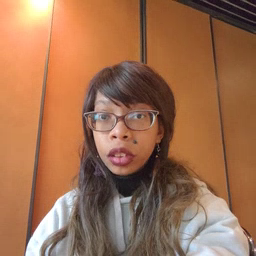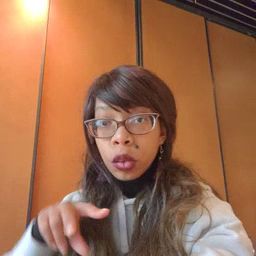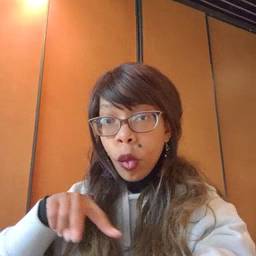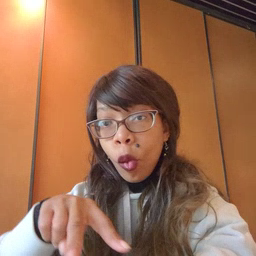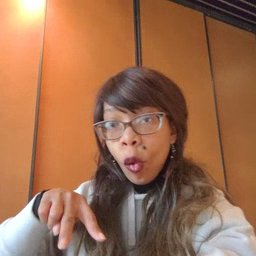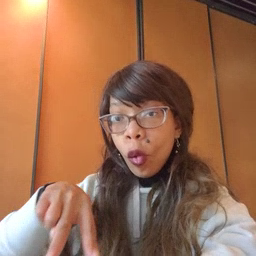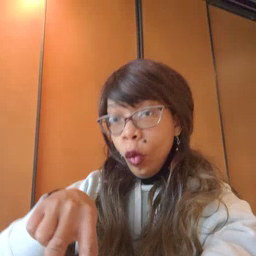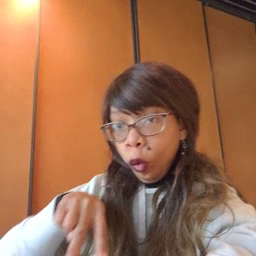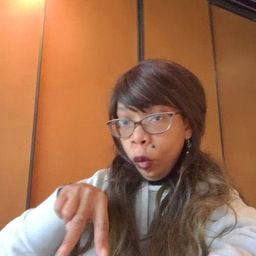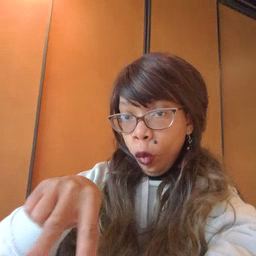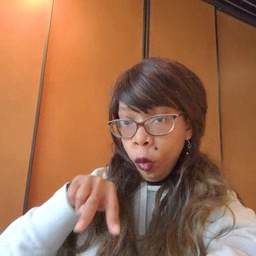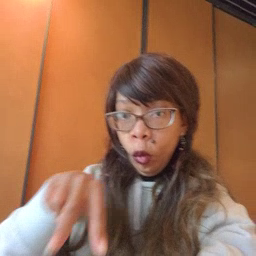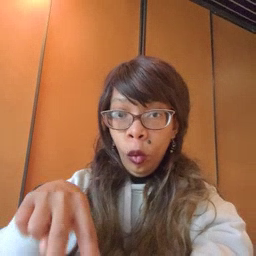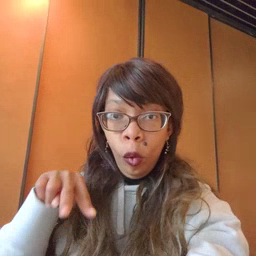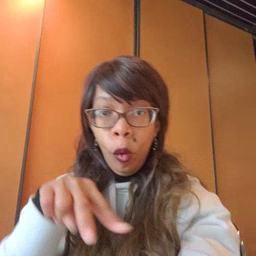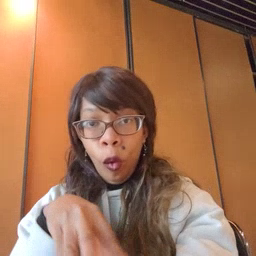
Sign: vacuum